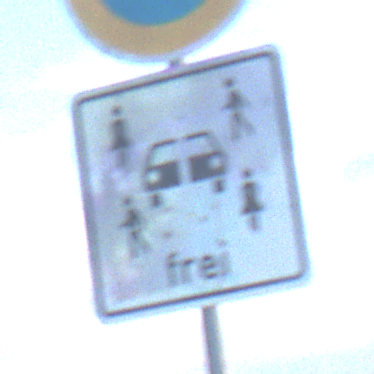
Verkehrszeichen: CarsharingfahrzeugeFrei
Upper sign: EingeschraenktesHalteverbot
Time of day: SunriseSunset
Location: Outdoor (Suburban)
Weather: PartlyCloudy
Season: NotSpecified
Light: Natural